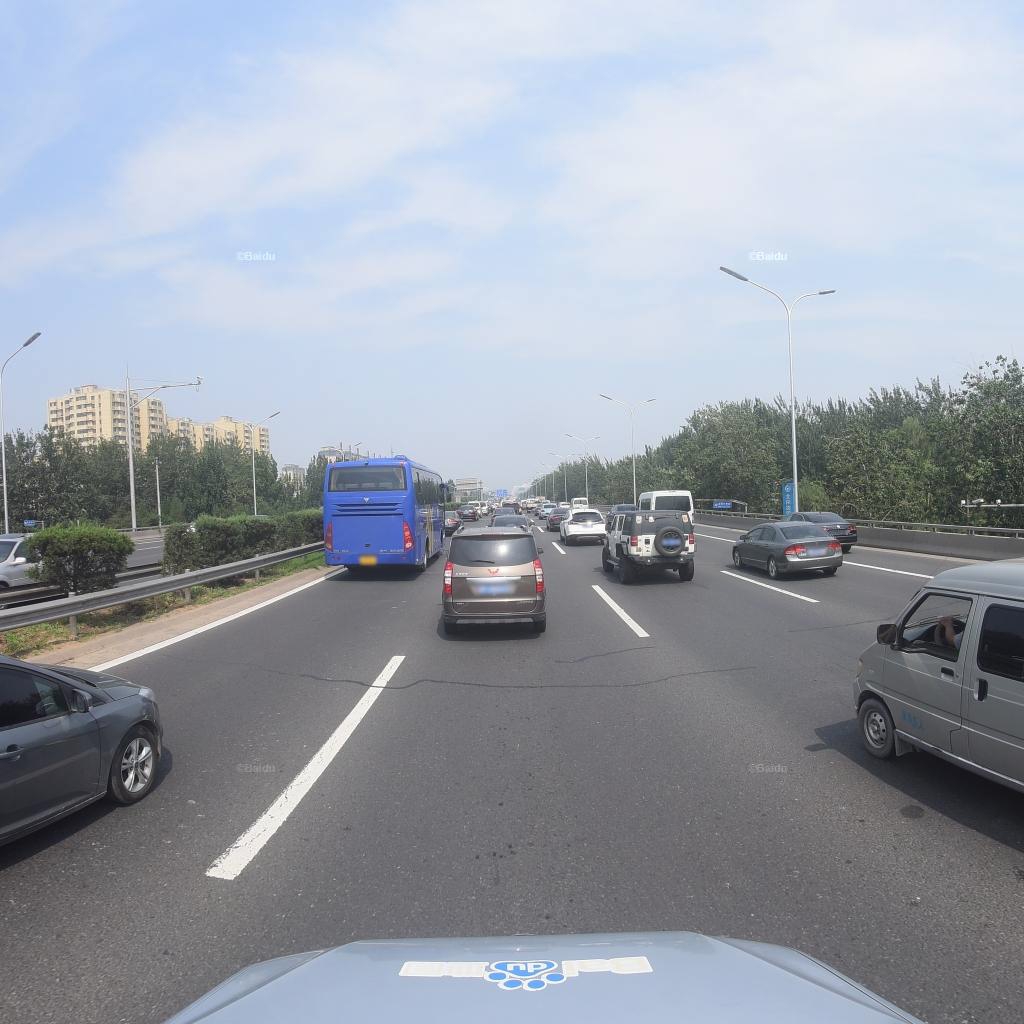
Region: Fengtai
Road damage annotations: transverse patch, transverse patch, transverse patch